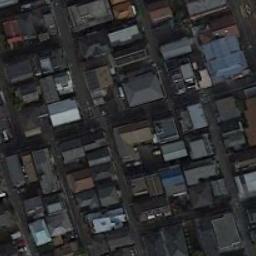
Label: residential